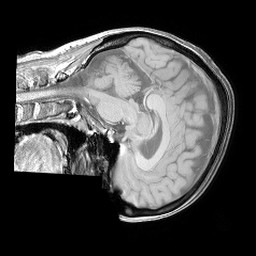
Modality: T1w
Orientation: sagittal
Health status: ill
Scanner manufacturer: philips
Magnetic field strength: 3 T
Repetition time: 0.3787 s
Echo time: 0.002908 s